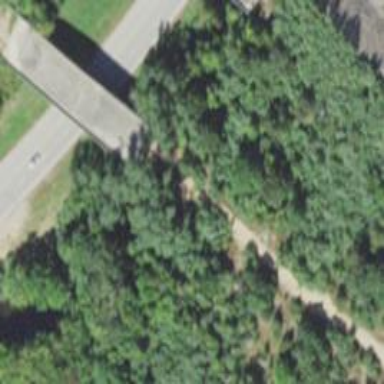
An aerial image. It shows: Track road on bridge with grade 1 track type.